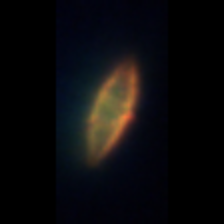
Taxon: Gymnodinium
Group: Dinoflagellates